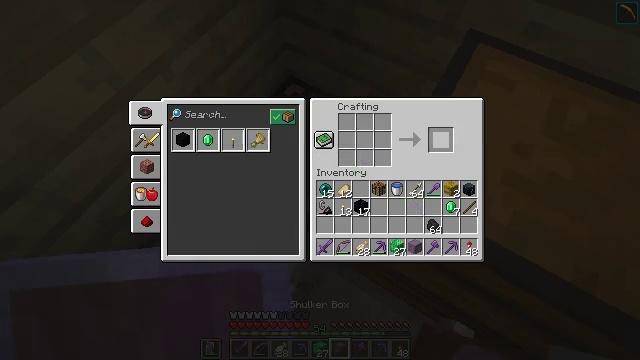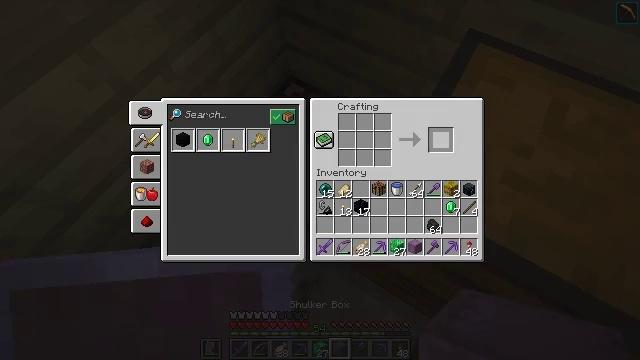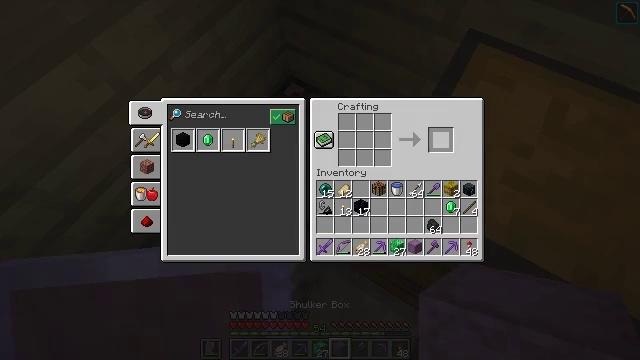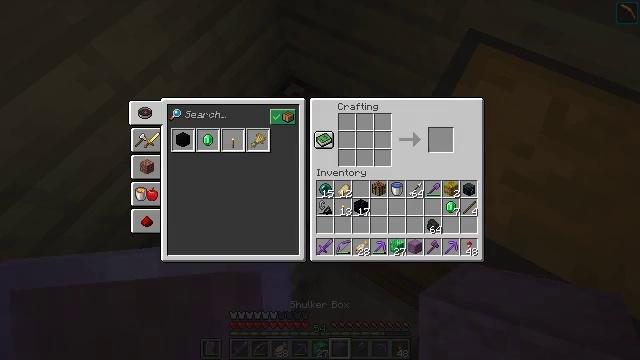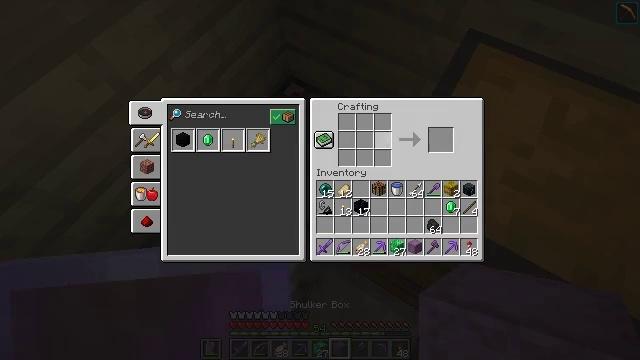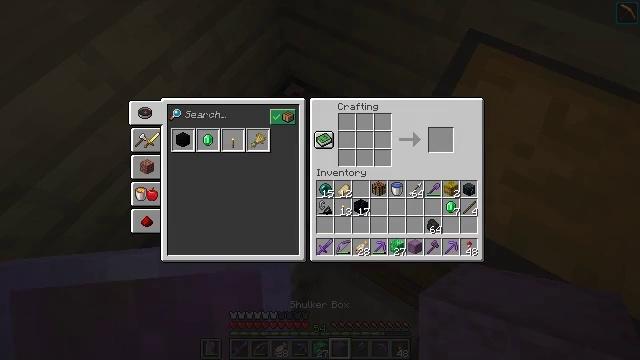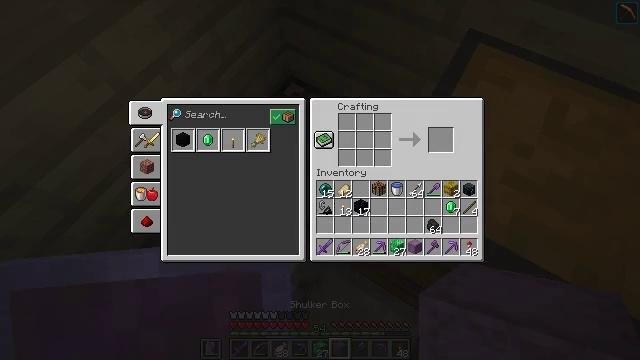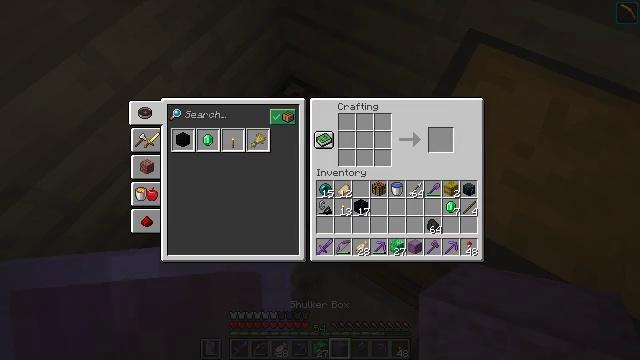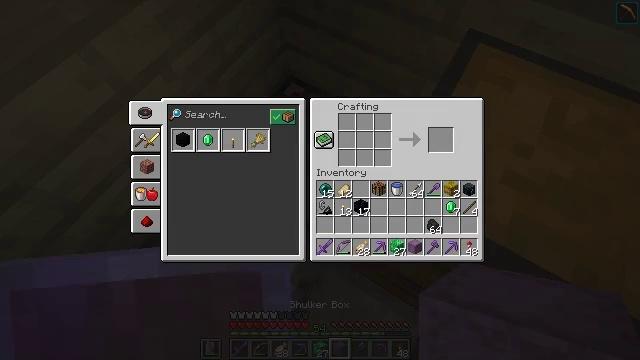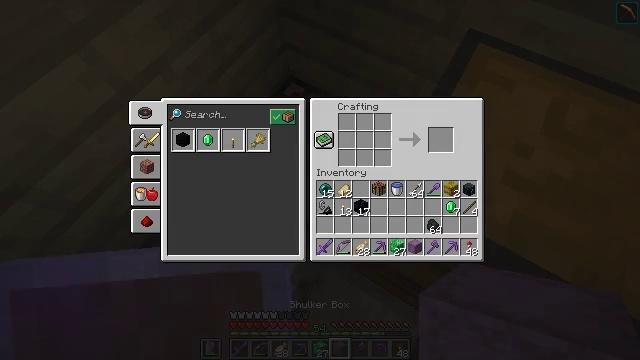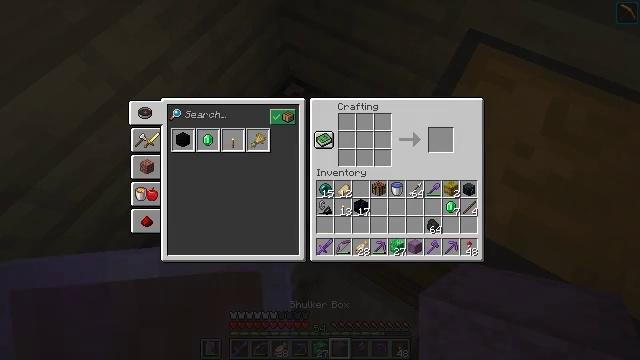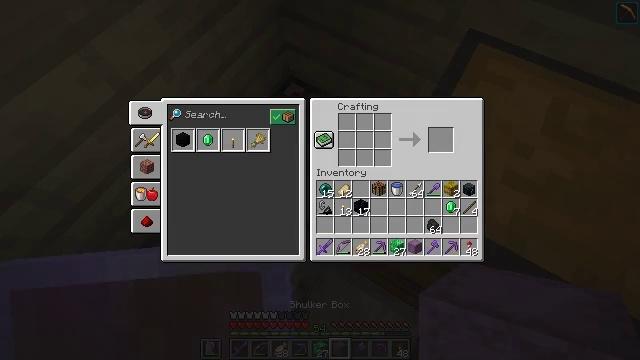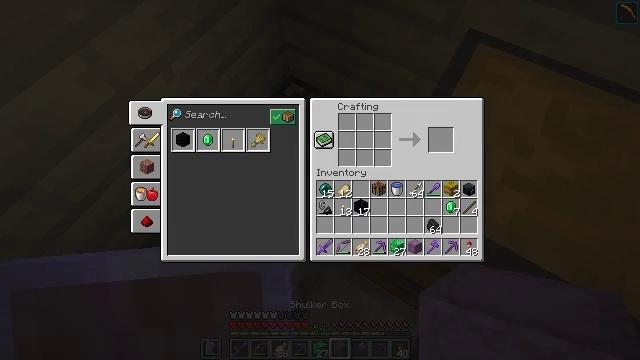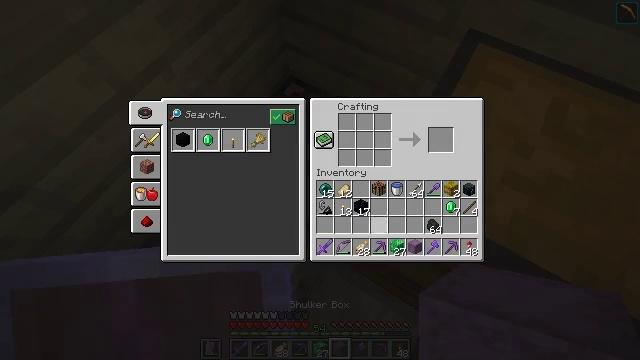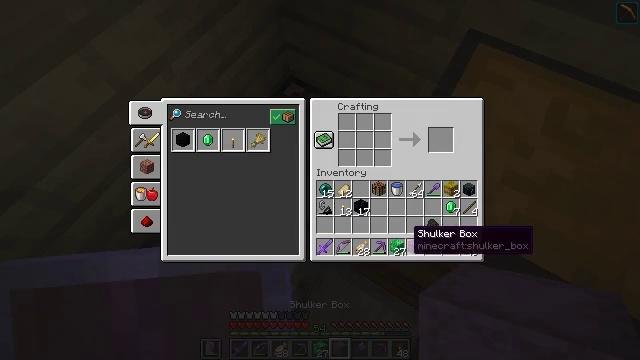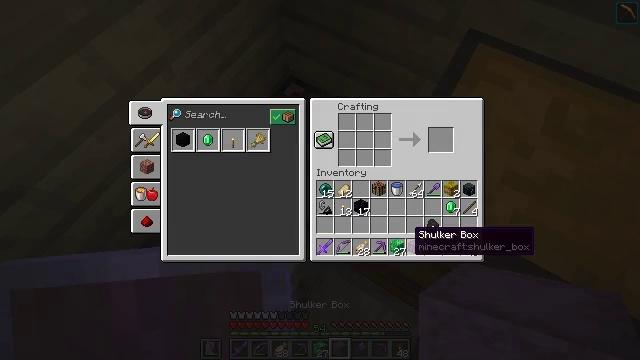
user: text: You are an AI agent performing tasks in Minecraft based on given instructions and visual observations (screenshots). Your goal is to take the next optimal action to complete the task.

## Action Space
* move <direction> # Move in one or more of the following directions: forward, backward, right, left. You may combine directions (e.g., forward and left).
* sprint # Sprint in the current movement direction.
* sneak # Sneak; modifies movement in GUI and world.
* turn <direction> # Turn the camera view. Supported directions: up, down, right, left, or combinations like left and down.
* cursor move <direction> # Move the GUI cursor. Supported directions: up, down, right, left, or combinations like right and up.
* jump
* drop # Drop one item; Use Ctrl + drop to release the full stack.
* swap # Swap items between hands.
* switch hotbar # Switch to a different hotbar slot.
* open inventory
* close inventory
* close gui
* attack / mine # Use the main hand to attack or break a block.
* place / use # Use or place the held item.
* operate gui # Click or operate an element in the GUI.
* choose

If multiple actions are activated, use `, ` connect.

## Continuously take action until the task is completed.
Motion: motion action
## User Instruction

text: craft item lime shulker box
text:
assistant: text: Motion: sneak
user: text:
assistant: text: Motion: sneak
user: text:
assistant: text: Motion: sneak, turn left
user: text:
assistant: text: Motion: turn left and down
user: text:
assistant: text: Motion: turn left and down
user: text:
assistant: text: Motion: turn left
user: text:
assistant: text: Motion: turn left
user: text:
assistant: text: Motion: no_op
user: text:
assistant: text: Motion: no_op
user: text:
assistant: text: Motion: turn right
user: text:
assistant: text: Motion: turn right
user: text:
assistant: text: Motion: turn right and down
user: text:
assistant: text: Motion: turn right and down
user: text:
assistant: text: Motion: turn right and down
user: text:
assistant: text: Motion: no_op
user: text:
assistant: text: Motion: no_op
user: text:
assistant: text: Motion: no_op
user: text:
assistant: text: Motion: no_op
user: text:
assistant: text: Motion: no_op
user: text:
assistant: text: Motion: turn up
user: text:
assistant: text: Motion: no_op
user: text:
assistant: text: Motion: turn right and up
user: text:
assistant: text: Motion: turn right
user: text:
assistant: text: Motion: turn right and up
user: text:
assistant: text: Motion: turn right and up
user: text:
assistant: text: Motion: turn right and up
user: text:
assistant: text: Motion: turn right and up
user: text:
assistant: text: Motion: turn right and up
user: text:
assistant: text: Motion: turn right
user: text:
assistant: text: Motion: move forward, turn right